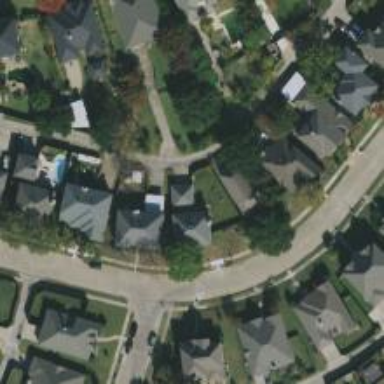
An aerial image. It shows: Alley classified as service road.